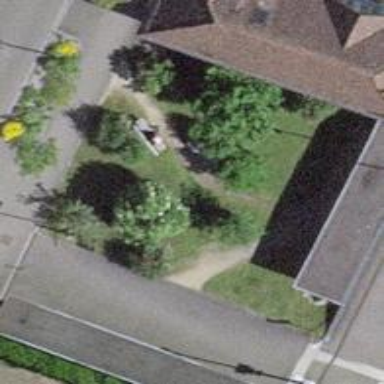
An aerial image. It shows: Bench for seating.